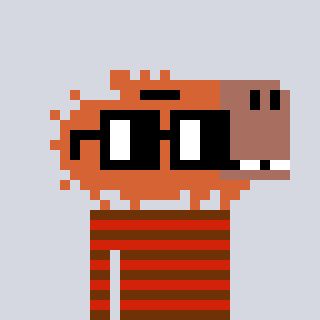
a pixel art character with square black glasses, a capybara-shaped head and a red-colored body on a cool background